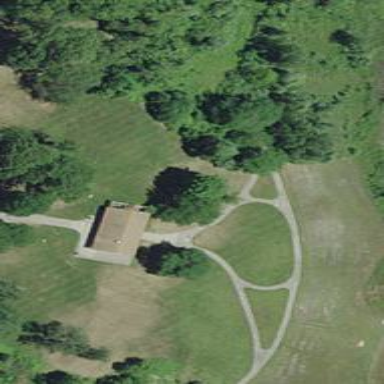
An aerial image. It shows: Disc golf basket.